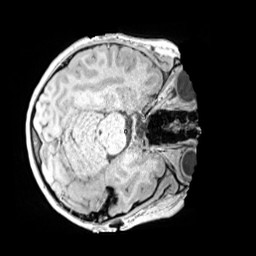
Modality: MP2RAGE
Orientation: axial
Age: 11
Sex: male
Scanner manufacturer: siemens
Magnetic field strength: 3 T
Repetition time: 4 s
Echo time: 0.00299 s